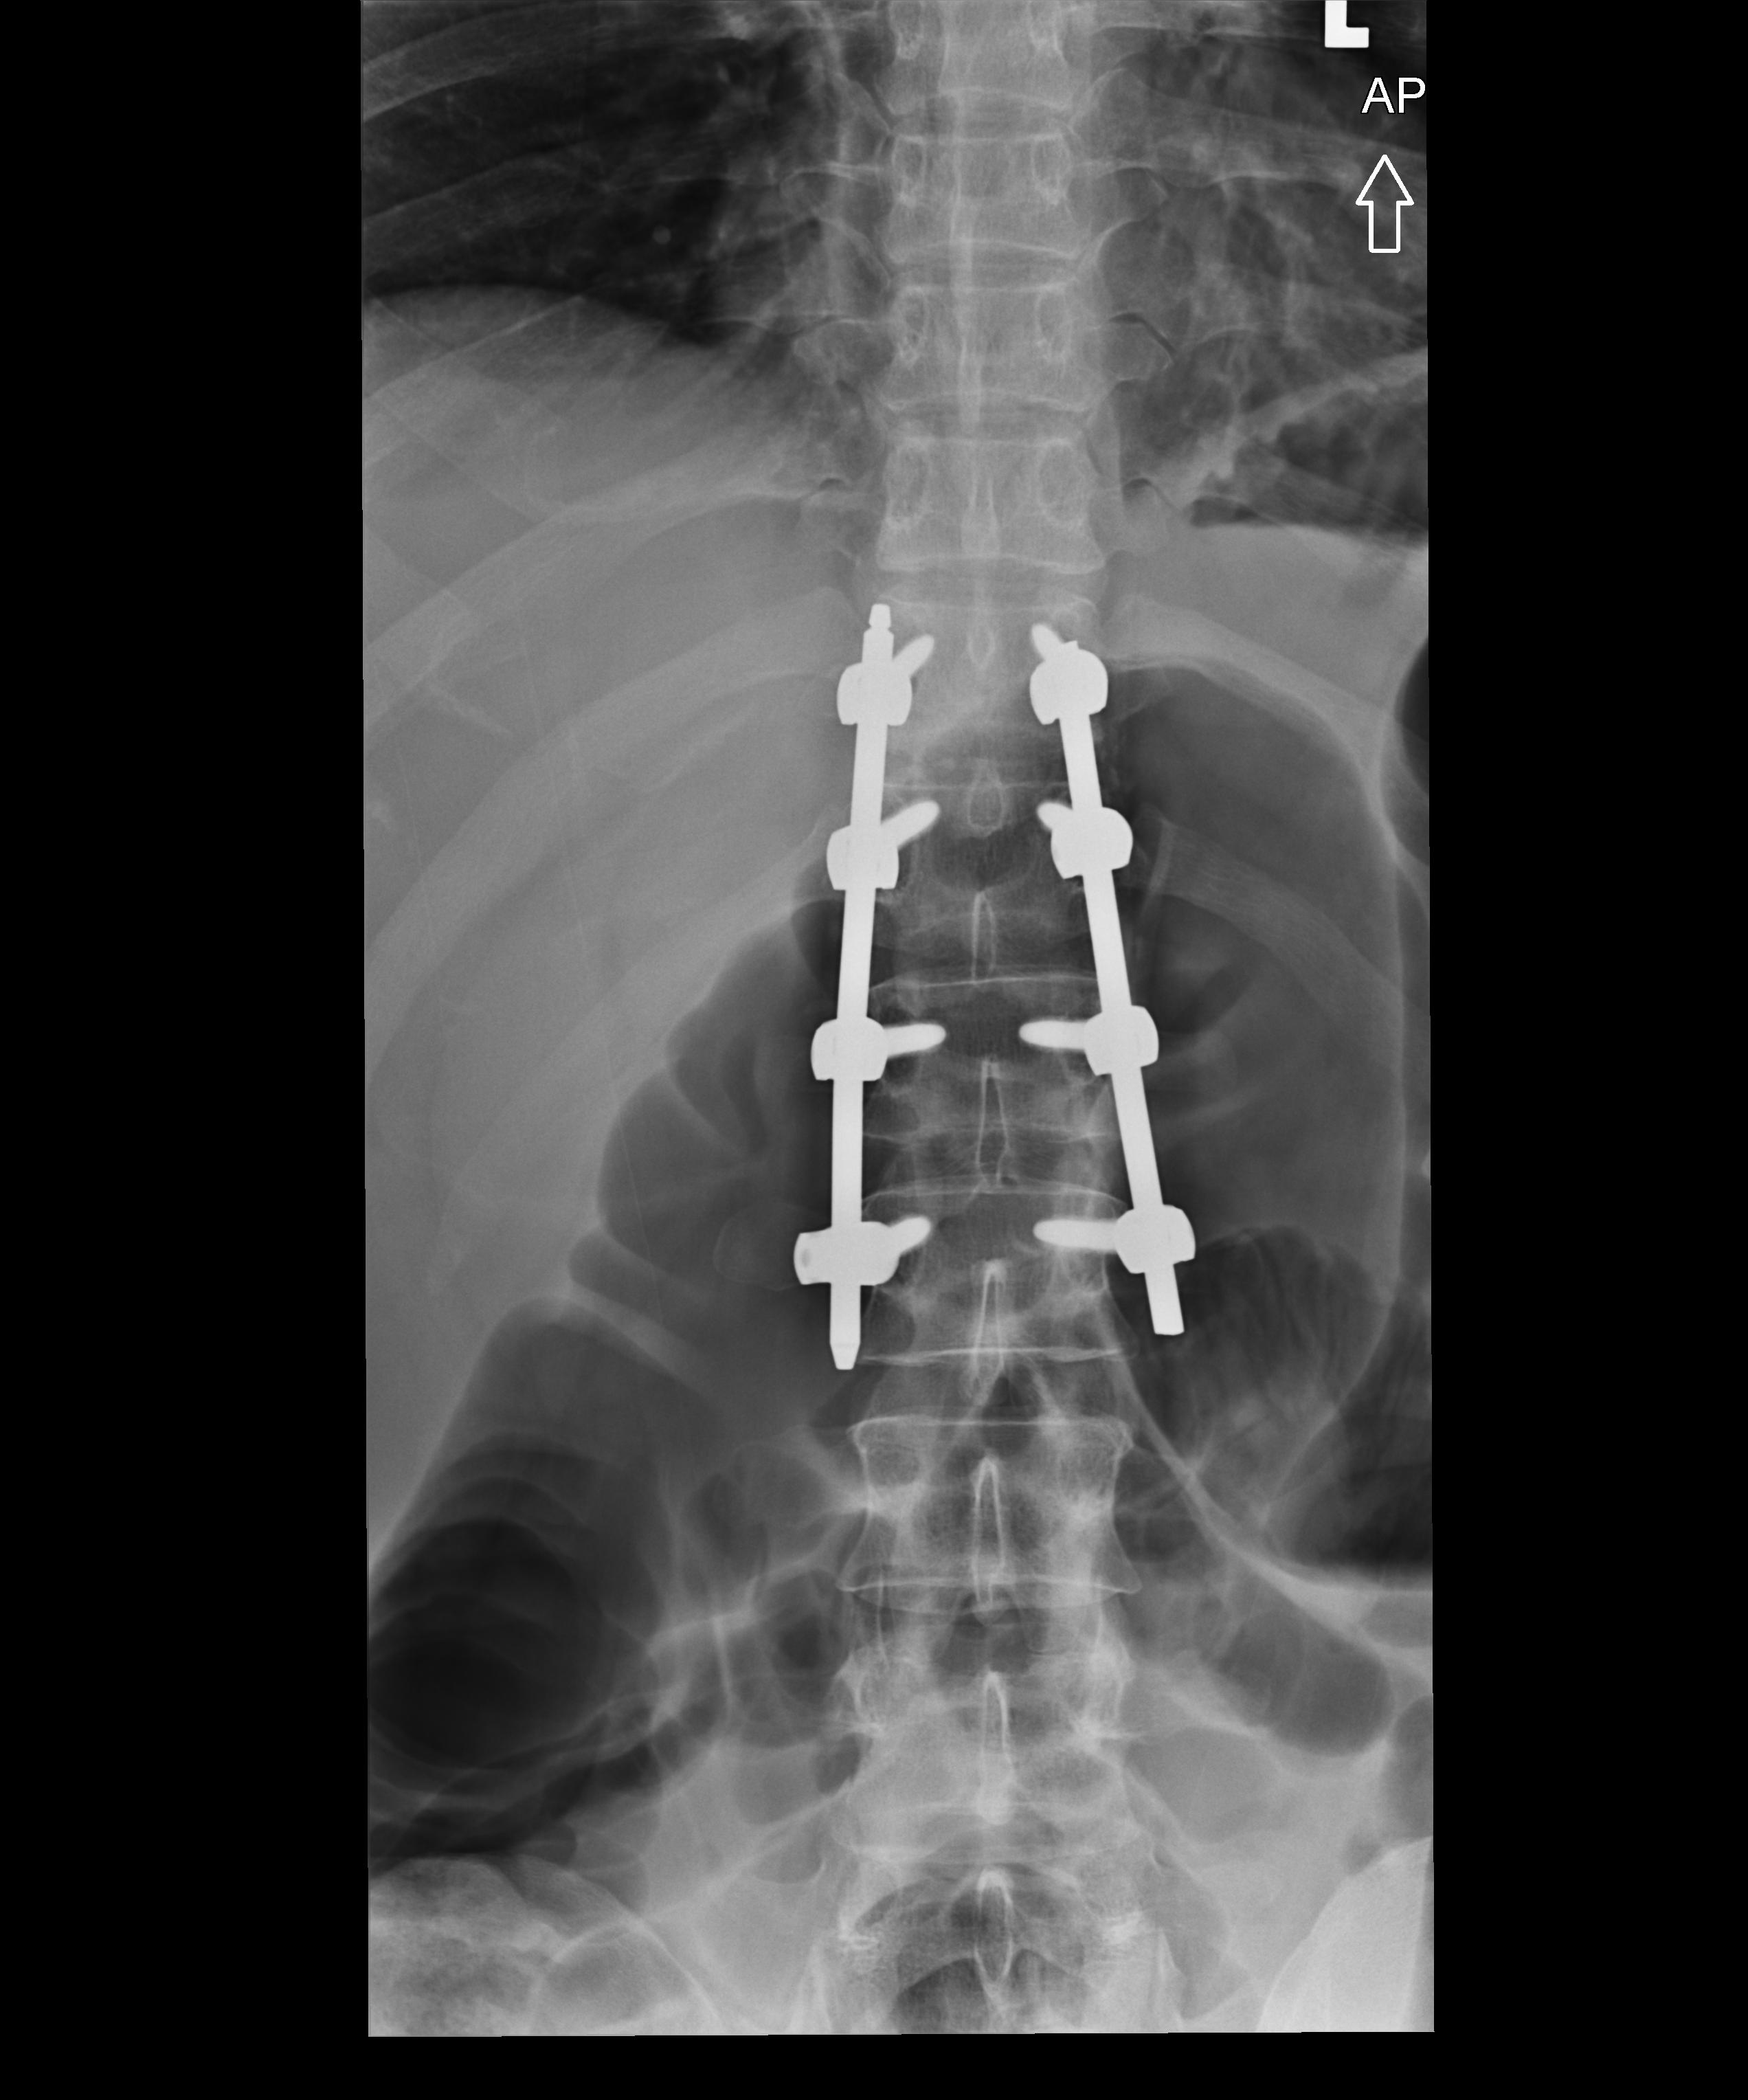
View: AP
Implant manufacturer: medtronic solera